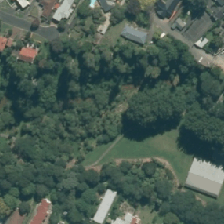
Land cover: urban_parkland